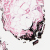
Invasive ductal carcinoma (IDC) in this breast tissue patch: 0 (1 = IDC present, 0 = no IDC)